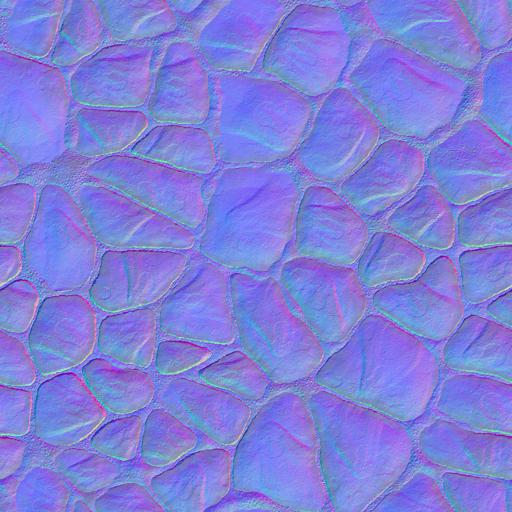
black dark old random tiled tiles